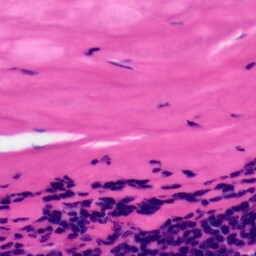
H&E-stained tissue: Tonsil